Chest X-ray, PA view. Patient: 51 years old, sex M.
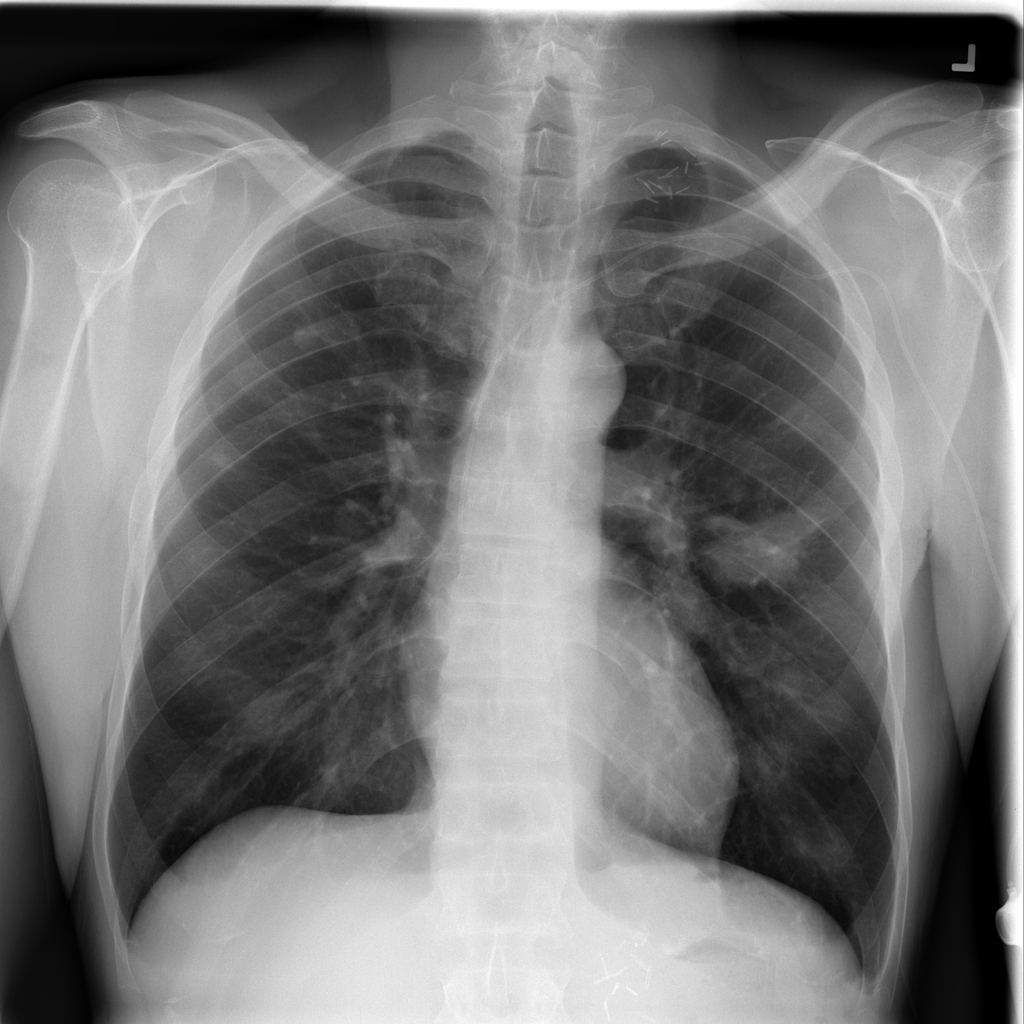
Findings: Mass, Nodule